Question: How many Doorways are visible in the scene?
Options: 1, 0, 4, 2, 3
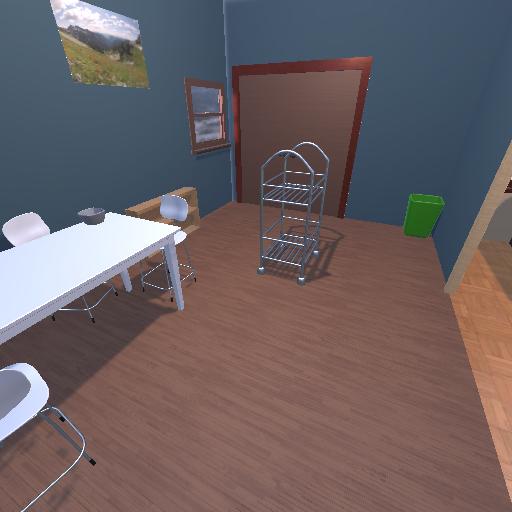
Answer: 1